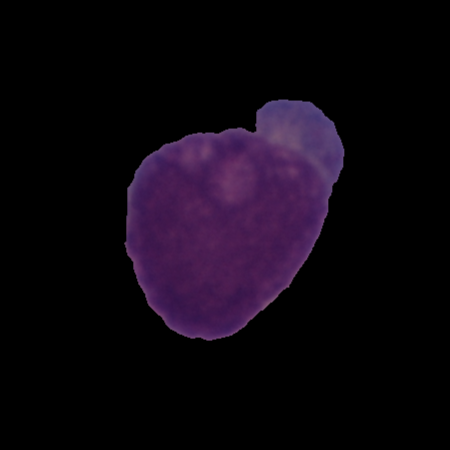
Label: cancer